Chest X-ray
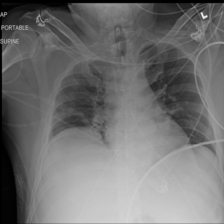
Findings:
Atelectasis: positive
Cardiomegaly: negative
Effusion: negative
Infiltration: negative
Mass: negative
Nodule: negative
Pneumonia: negative
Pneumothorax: negative
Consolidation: negative
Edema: negative
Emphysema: negative
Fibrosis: negative
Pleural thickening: negative
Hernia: negative